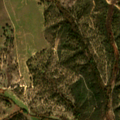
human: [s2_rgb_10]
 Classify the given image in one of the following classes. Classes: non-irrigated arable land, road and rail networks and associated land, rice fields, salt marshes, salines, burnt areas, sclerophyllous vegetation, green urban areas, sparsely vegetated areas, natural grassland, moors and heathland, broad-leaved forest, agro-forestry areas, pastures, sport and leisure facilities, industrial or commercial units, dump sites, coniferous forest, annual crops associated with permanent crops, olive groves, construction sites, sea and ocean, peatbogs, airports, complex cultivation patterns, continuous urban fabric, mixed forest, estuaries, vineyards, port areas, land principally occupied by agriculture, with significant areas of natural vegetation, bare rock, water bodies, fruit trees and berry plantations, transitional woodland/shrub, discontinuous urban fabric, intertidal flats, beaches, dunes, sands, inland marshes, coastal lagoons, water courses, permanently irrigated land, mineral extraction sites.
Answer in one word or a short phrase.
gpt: non-irrigated arable land, olive groves, agro-forestry areas, broad-leaved forest, mixed forest